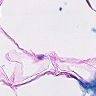
Metastatic tissue present: no